Question: In the image below I show which I implemented, now I need to calculate the number of weeks between the 2 dates picked and place them in that form.
I tried using this in one of the datepickers
'''
$('#dateF').datepicker({
dateFormat: 'dd-mm-yy',
yearRange: '-2:+2',
changeMonth: true,
changeYear: true,
//the code below this coment is the important part
onSelect: function(date, inst) {
var week = $.datepicker.iso8601Week(new Date(date));
alert(week);
}
'''
So I could calculate the start and end week and then subtract them. But the way in which I'm getting the weeks is giving some crazy results that dont make any sense. I dont know what I'm doing wrong if anyone could help me out or give some workaround I'd be very thankful.

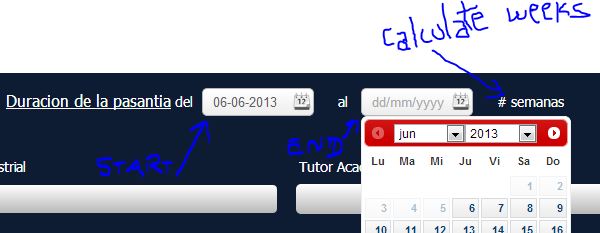
Answer: I believe the problem is handling the formatted Date within Datepicker..so I tried converting it back and it worked. Try this out:
'''
$(function() {
$( "#from" ).datepicker({
dateFormat: 'dd-mm-yy',
yearRange: '-2:+2',
changeMonth: true,
changeYear: true
});
$( "#to" ).datepicker({
dateFormat: 'dd-mm-yy',
yearRange: '-2:+2',
changeMonth: true,
changeYear: true,
onSelect: function(date, inst) {
// convert date back to mm/dd/yy and get the week #
var dateObj = $(this).datepicker( 'getDate' );
var dateTo = $.datepicker.formatDate('mm/dd/yy', dateObj);
var weekto = $.datepicker.iso8601Week(new Date(dateTo));
var dateObj = $('#from').datepicker( 'getDate' );
var dateFrom = $.datepicker.formatDate('mm/dd/yy', dateObj);
var weekfrom = $.datepicker.iso8601Week(new Date(dateFrom));
// subtract last date from first date's week#
$('#weeks').empty().append(parseInt(weekto-weekfrom));
}
});
});
'''
HTML:
'''
<label for="from">From</label>
<input type="text" id="from" name="from" />
<label for="to">to</label>
<input type="text" id="to" name="to" />
<br />
Weeks: <span id="weeks"></span>
'''
<URL>